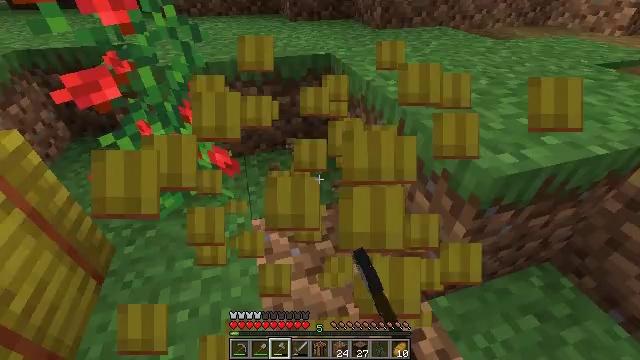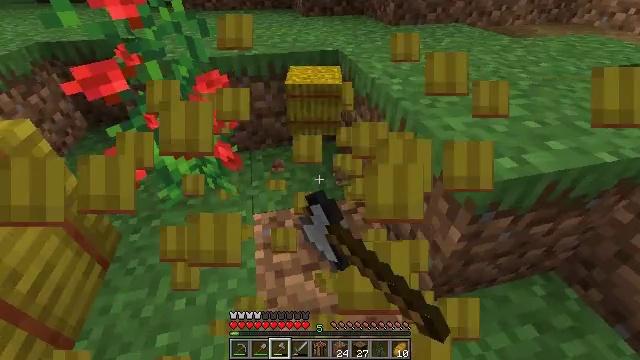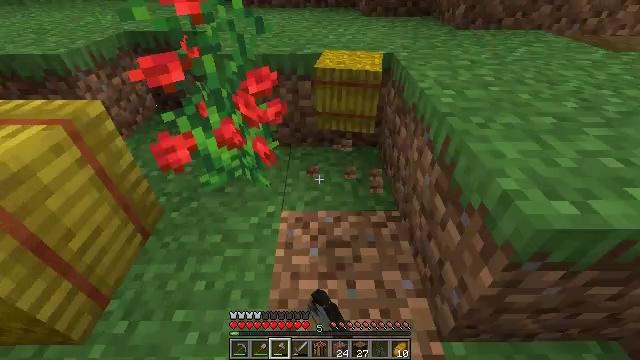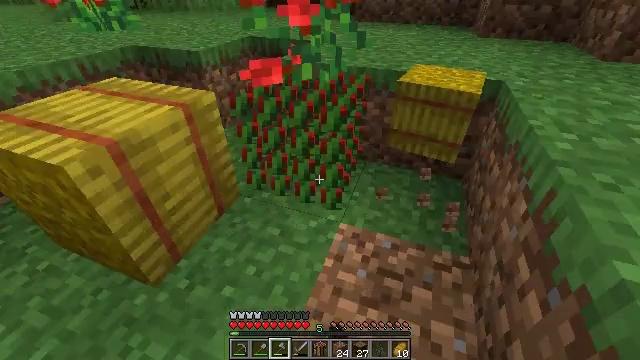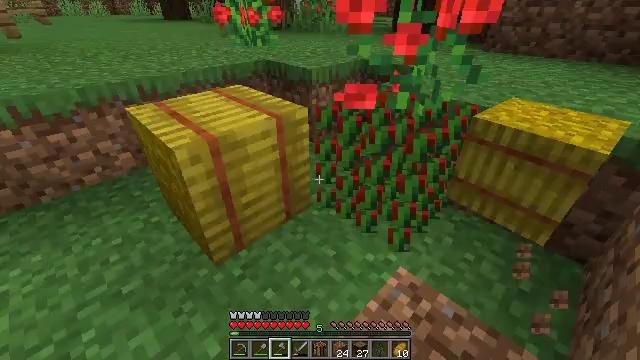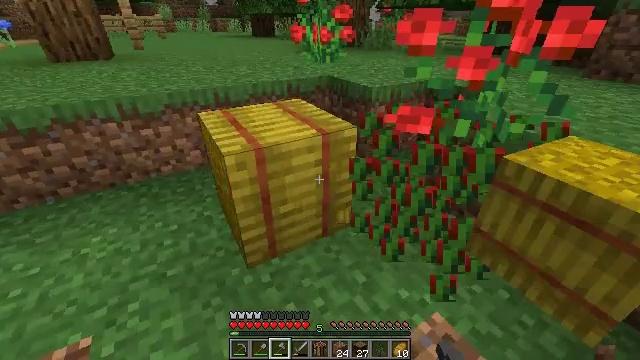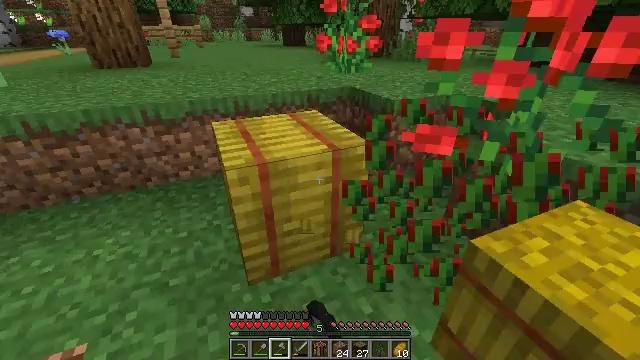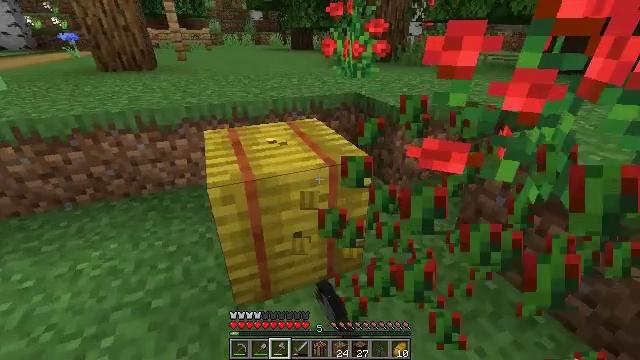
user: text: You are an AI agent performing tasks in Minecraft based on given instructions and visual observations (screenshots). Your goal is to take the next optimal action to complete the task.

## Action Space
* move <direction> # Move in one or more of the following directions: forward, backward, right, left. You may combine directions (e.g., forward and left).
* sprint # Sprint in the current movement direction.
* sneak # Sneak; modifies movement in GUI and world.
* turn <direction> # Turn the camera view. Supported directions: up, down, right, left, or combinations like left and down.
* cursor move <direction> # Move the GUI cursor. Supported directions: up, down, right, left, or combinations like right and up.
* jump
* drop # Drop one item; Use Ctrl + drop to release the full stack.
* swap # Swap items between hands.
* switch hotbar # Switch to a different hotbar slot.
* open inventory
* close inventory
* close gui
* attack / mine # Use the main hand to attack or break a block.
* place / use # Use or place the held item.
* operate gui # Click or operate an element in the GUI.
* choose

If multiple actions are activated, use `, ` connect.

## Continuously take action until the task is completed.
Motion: motion action
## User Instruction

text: Harvest the rose bush for its flowers.
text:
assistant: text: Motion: move right, turn left, attack / mine
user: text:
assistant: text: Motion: move forward and move right, turn left, attack / mine
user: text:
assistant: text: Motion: move forward and move right, turn left and up, attack / mine
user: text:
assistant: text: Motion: move forward and move right, turn left and up, attack / mine
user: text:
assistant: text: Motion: move forward, turn left and up, attack / mine
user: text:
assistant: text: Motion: move forward, turn left and up, attack / mine
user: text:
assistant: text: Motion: move forward, turn left, attack / mine
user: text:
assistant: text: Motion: attack / mine